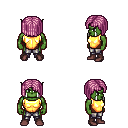
a pixel art fantasy rpg character, male body template, orc, green skin, gold chest armor, metal pants, pink pageboy hairstyle, maroon shoes, four views (front, back, left, right), 2x2 character sprite sheet, small pixel art, hard edges, no anti-aliasing